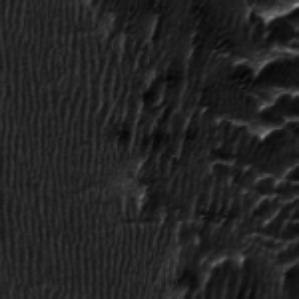
Label: frost